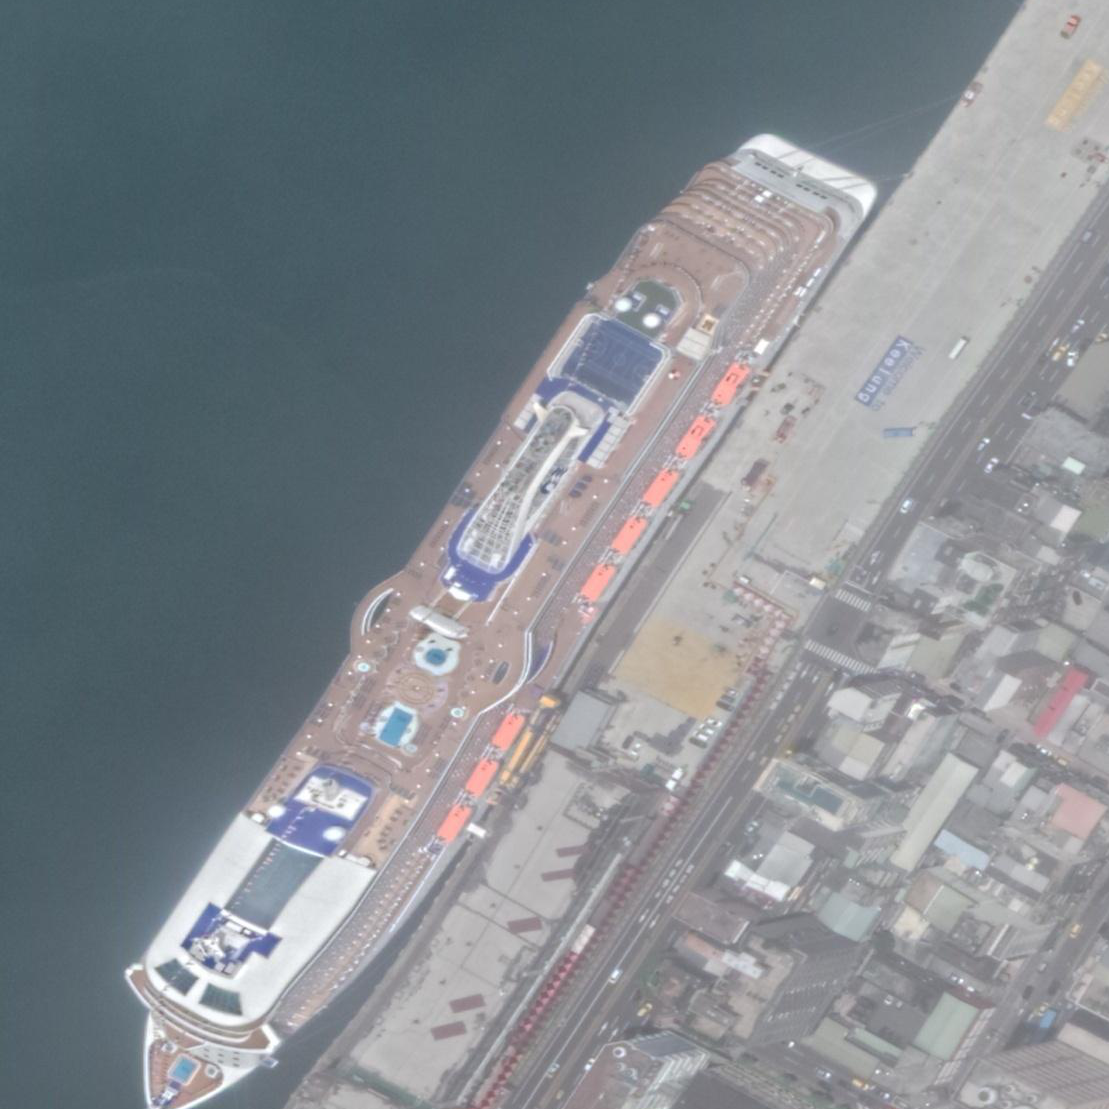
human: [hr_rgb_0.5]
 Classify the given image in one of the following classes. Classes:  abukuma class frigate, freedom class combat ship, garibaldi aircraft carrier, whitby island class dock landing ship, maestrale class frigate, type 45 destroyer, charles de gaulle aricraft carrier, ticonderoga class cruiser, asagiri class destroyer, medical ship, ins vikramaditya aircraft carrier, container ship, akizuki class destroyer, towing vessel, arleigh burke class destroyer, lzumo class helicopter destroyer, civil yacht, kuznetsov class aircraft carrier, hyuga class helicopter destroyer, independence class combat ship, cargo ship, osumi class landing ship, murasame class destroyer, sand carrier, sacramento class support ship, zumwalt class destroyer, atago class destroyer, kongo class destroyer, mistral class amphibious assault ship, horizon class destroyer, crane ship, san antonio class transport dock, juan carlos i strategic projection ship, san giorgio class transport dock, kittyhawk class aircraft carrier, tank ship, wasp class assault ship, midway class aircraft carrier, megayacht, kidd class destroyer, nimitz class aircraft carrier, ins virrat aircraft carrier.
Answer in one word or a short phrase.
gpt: Megayacht